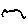
Label: bird